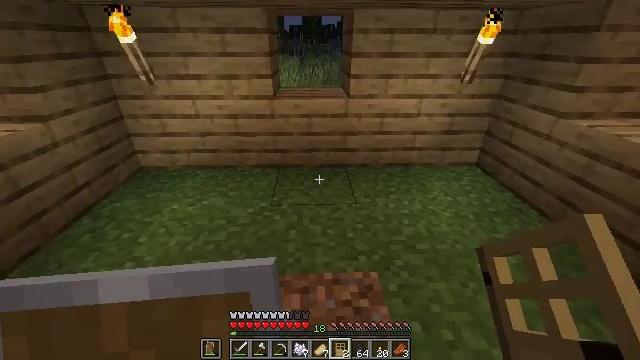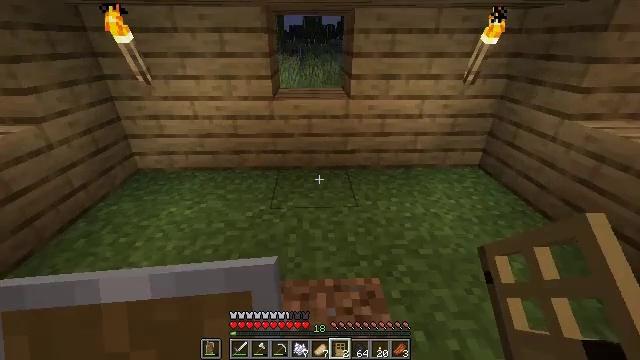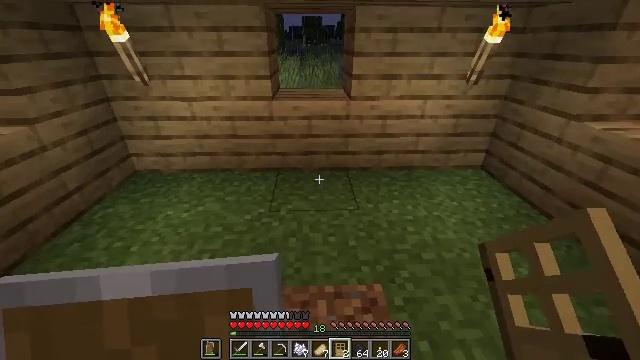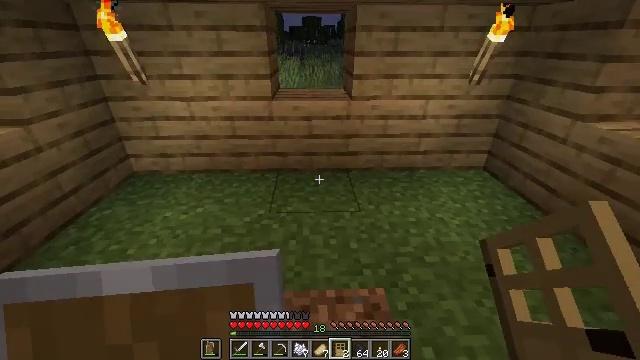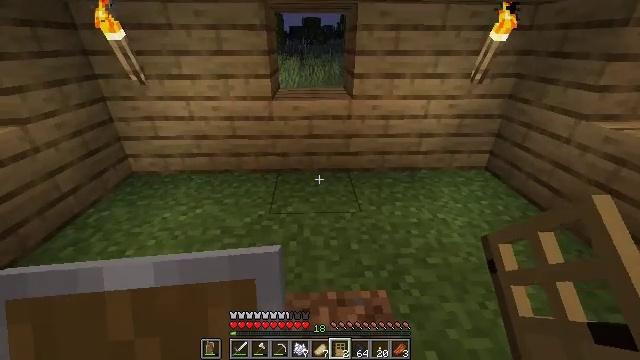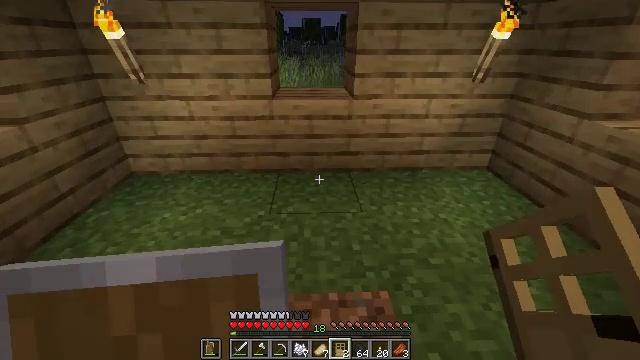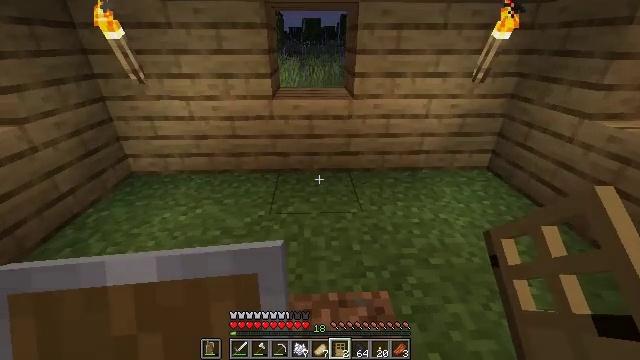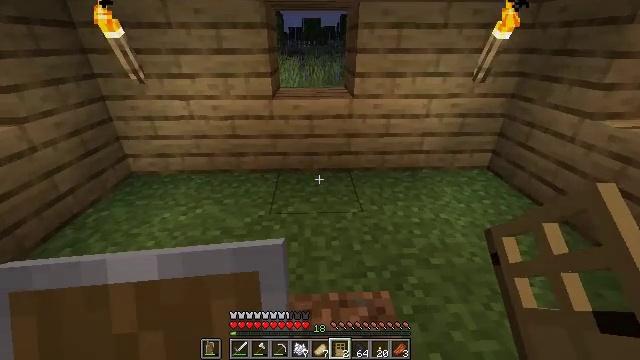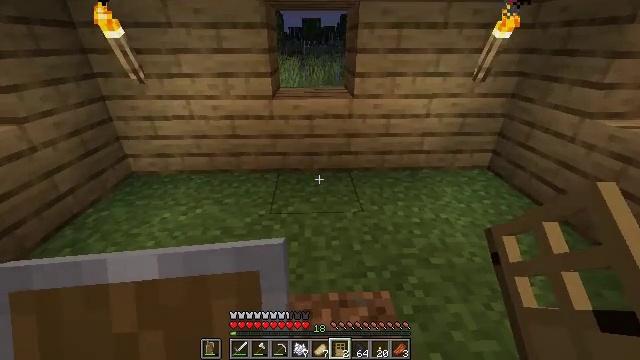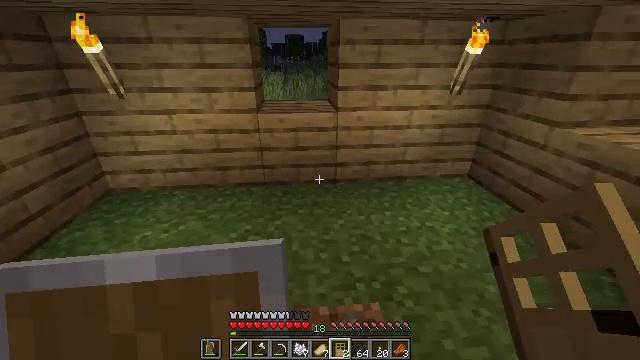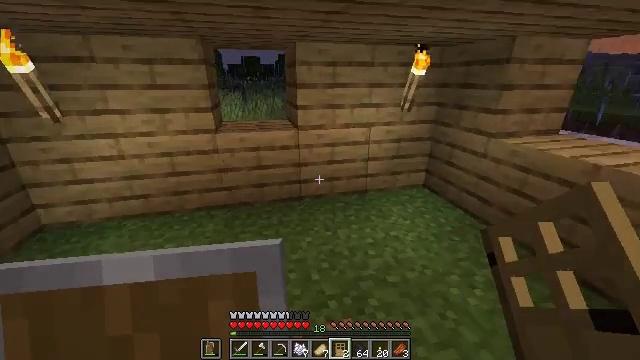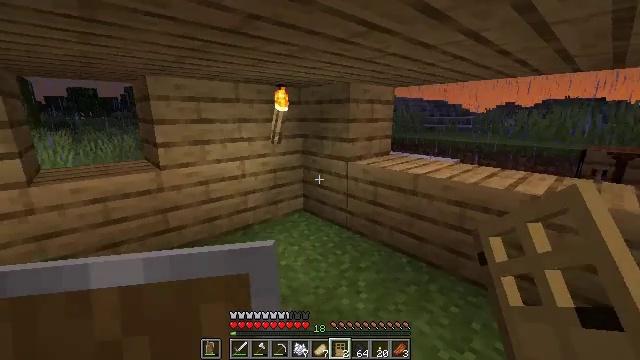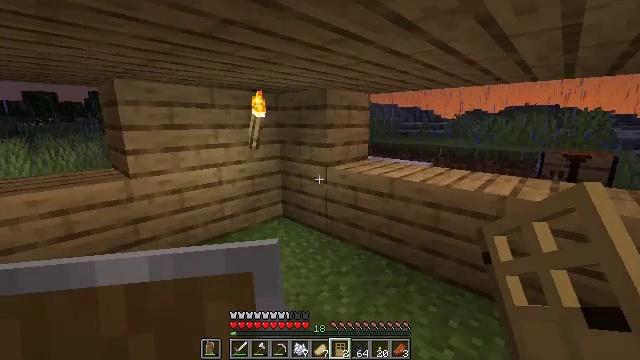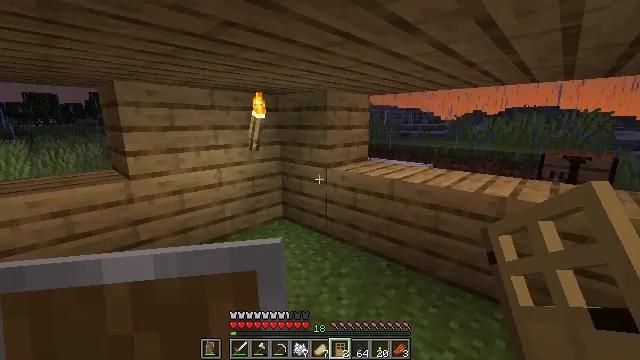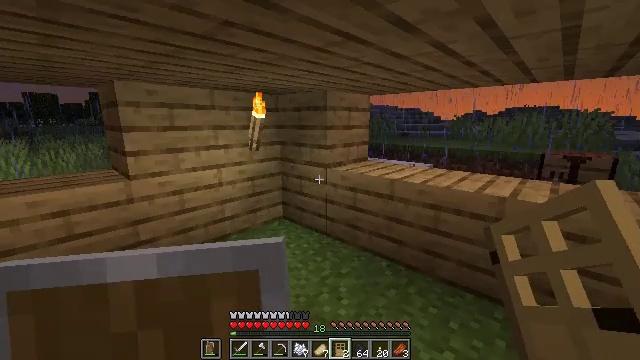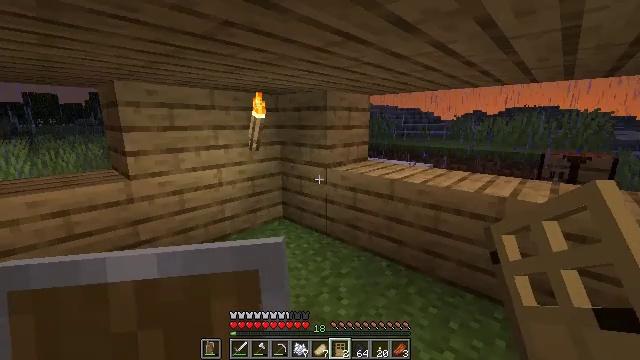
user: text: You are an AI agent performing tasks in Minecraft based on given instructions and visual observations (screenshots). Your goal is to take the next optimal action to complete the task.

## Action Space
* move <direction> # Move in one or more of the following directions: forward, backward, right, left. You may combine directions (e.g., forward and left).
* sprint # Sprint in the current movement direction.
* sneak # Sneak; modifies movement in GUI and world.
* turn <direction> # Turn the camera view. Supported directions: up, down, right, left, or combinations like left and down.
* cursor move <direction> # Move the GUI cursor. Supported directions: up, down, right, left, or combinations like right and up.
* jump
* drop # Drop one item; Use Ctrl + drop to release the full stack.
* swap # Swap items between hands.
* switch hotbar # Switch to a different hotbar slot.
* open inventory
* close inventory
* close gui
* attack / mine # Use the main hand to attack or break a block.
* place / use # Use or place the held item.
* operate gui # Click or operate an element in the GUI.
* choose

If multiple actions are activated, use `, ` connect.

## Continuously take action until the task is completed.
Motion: motion action
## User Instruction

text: Dig up some sand.
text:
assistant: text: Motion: no_op
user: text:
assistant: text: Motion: no_op
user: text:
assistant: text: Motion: no_op
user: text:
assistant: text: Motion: no_op
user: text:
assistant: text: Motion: no_op
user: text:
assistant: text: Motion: no_op
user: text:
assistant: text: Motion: no_op
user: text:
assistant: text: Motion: no_op
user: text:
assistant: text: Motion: turn right and up
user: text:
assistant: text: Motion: turn right and up
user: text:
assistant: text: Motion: turn right and up
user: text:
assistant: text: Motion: turn right and up
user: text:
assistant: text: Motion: no_op
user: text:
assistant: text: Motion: no_op
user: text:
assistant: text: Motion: no_op
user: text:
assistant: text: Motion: no_op
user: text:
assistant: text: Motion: no_op
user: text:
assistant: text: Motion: no_op
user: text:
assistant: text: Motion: no_op
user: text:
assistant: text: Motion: no_op
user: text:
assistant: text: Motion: no_op
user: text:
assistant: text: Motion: no_op
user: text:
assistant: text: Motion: no_op
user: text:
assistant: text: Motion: no_op
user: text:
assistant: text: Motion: turn right and up
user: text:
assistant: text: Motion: turn right
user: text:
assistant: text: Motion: turn right
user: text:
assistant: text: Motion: no_op
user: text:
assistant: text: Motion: no_op
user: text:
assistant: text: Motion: no_op